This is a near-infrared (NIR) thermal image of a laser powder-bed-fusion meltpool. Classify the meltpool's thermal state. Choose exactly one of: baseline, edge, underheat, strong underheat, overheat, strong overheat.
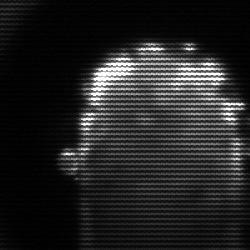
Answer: baseline